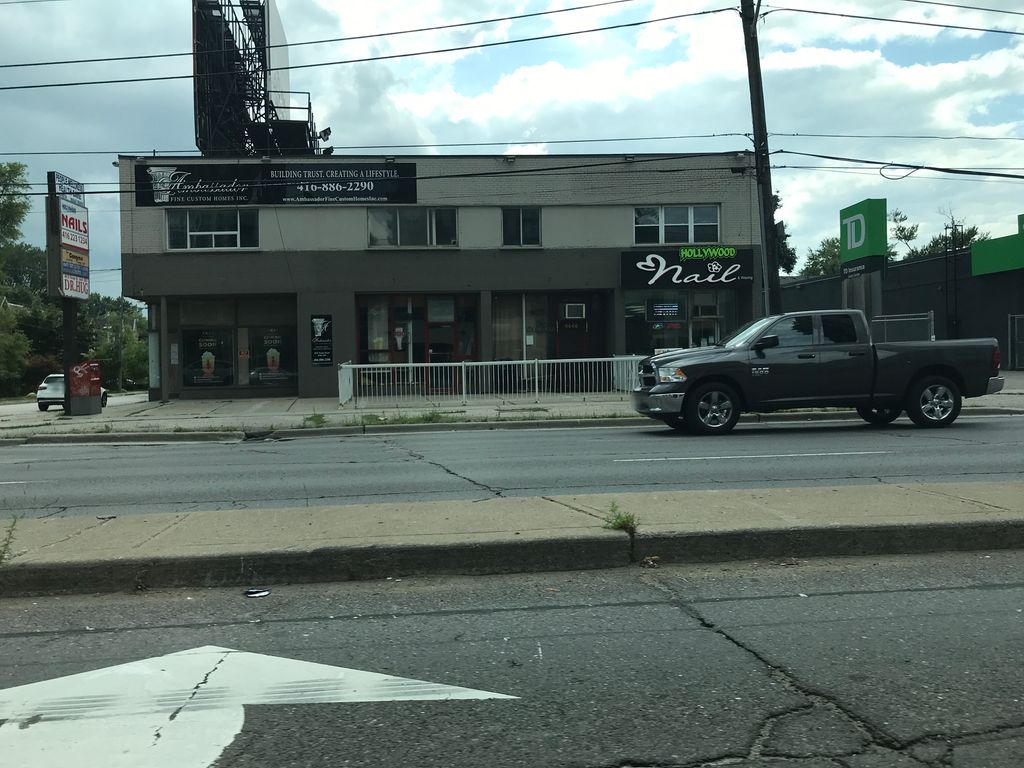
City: toronto